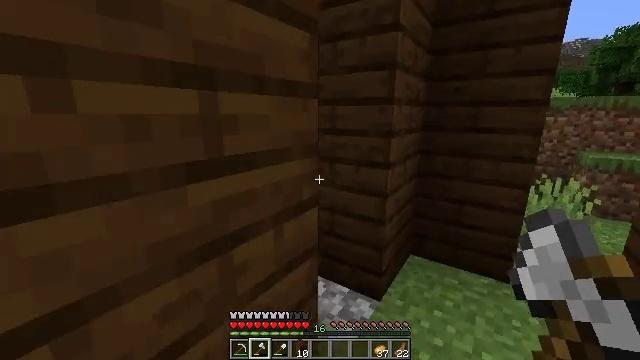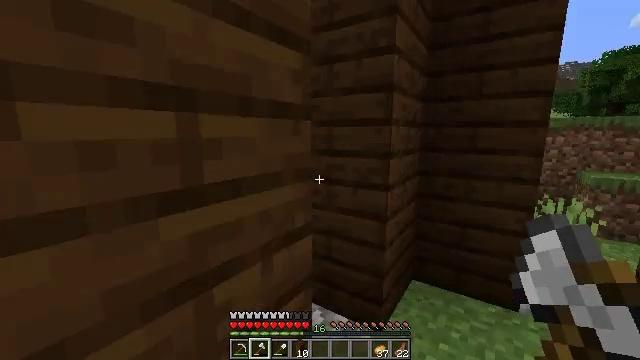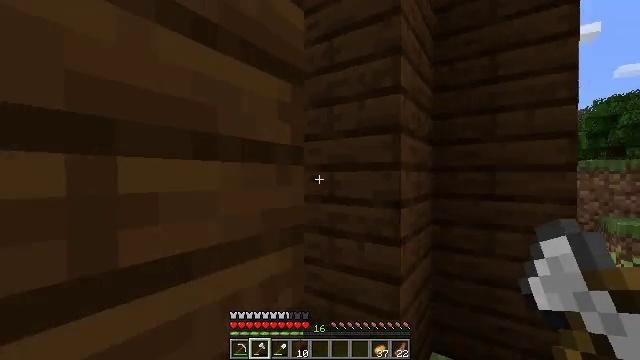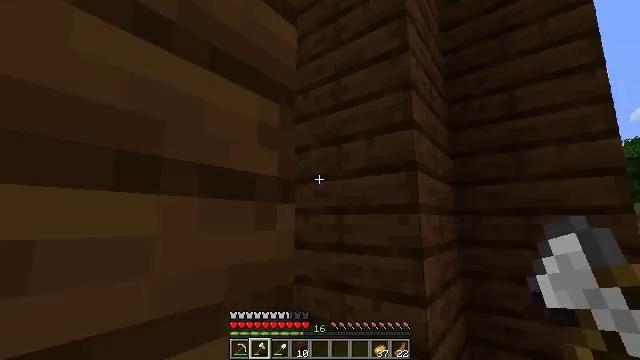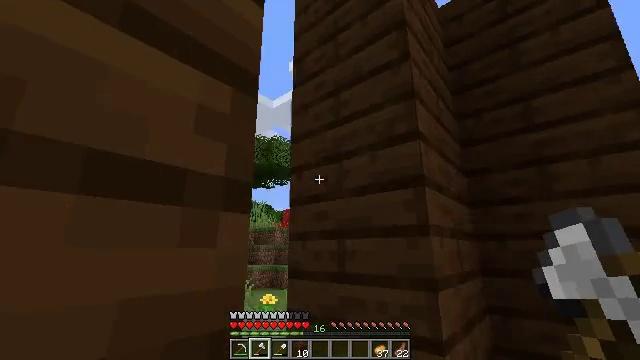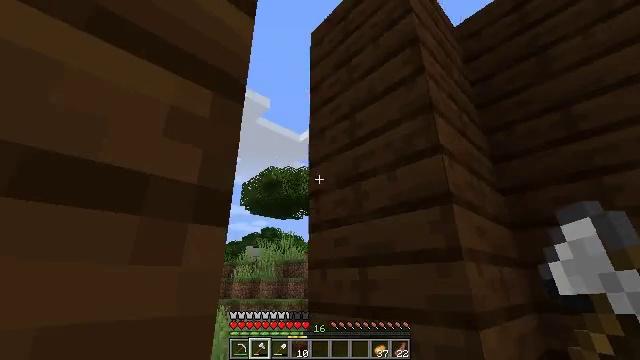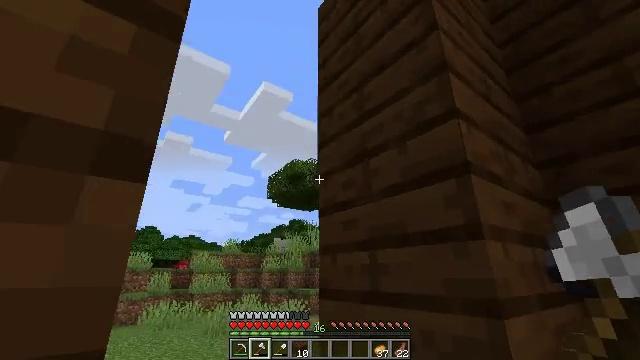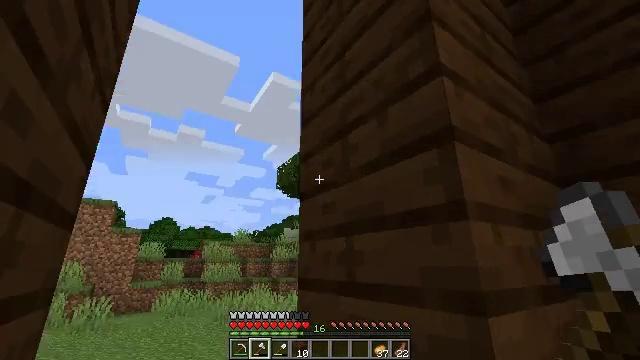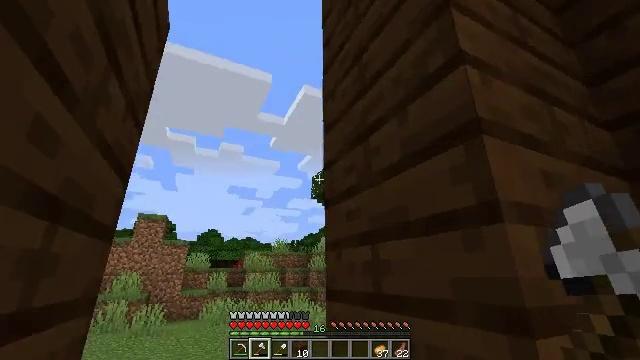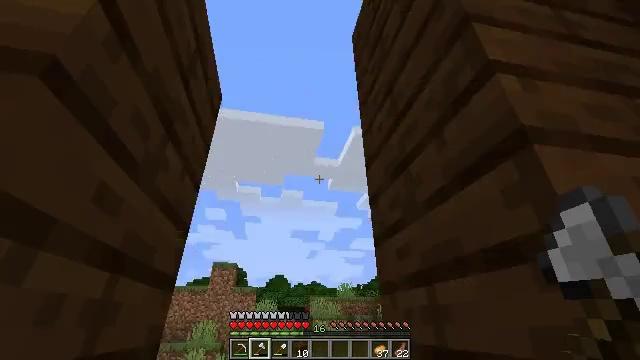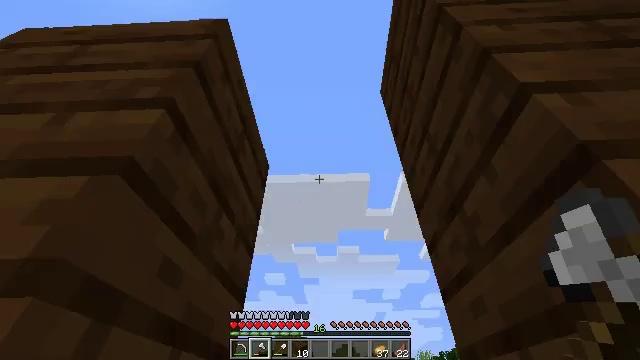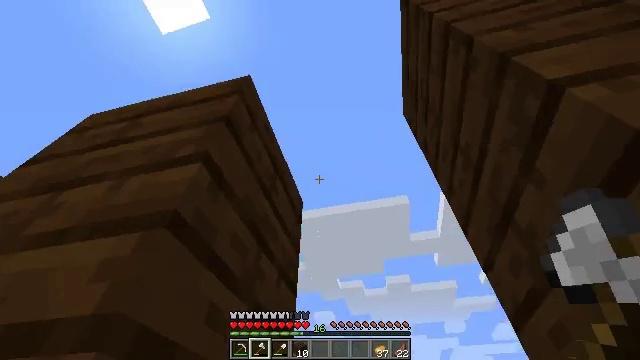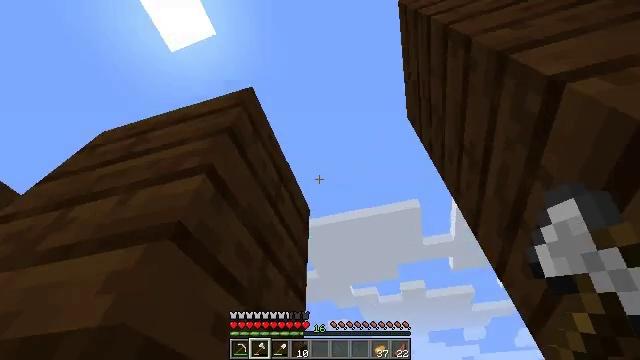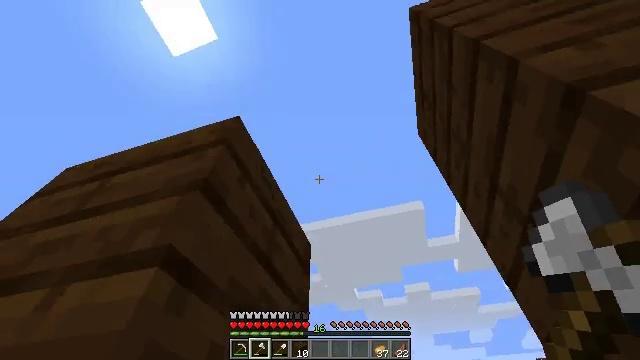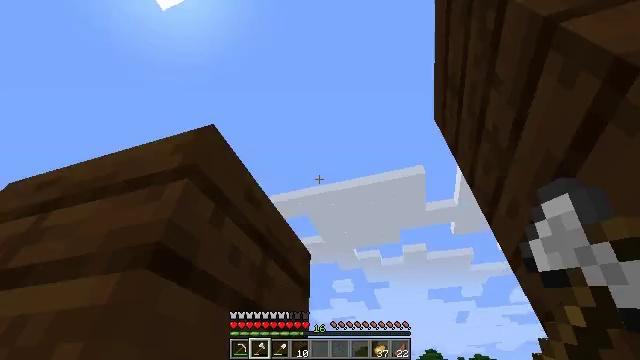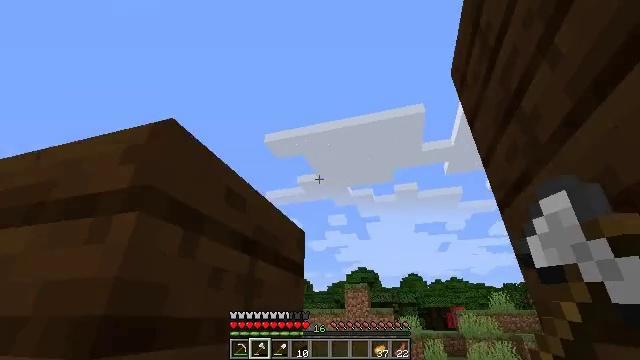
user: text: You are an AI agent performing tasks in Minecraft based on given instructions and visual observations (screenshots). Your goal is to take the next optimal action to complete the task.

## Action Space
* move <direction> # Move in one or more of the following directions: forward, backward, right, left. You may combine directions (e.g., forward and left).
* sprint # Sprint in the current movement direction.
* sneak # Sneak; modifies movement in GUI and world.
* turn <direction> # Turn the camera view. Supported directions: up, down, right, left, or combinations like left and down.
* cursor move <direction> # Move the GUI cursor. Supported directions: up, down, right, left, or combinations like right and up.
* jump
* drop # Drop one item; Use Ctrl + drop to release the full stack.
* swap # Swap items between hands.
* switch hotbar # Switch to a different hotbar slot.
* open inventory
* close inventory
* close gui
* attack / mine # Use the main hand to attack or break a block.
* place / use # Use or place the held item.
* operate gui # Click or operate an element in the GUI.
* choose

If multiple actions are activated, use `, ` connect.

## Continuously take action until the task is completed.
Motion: motion action
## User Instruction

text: Break the existing dark oak planks.
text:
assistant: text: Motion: move forward, turn up
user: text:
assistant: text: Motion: move forward, turn up
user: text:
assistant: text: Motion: move forward and move right, turn left and up
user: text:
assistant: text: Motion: move forward and move right, turn left and up
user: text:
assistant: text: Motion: move forward and move right, turn left and up
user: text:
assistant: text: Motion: move forward and move right, turn left and down
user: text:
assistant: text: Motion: turn left and down
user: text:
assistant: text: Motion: turn left and up
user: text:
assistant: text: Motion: turn left and up
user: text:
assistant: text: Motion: turn left and up
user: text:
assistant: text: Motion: turn left and up
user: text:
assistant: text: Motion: turn left and up
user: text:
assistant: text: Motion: jump
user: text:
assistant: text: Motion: turn down, jump
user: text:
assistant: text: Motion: move forward, turn right and down, jump
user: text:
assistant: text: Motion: move forward, jump
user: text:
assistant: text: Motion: move forward, turn left and up
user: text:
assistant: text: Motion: move forward, turn left and up
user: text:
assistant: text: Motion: move forward, turn right and up
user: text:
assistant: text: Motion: turn right
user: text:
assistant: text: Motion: turn right and down
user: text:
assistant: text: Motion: turn right and down
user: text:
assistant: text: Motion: turn right and down
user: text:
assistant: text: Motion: turn left
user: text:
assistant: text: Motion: move right, turn left and up
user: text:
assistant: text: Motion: move right, turn left
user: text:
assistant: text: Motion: move right, turn left and up
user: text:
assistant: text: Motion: move right, turn left and up
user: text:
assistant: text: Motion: move right, turn left
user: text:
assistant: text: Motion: move back and move right, turn left